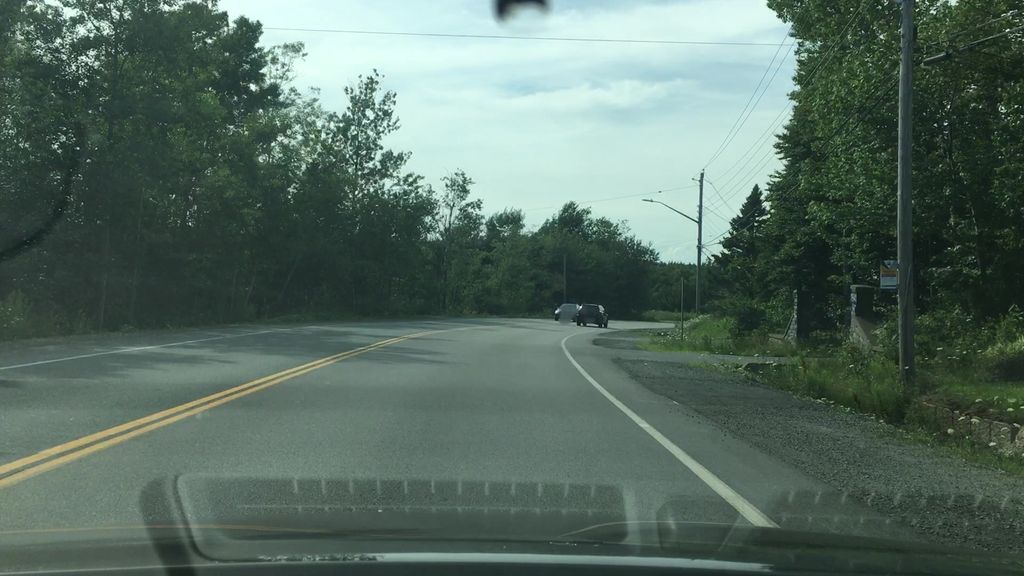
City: halifax